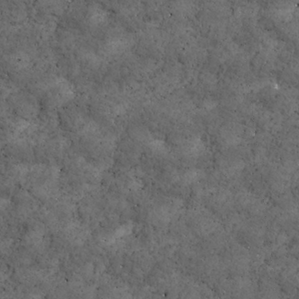
Label: non_frost